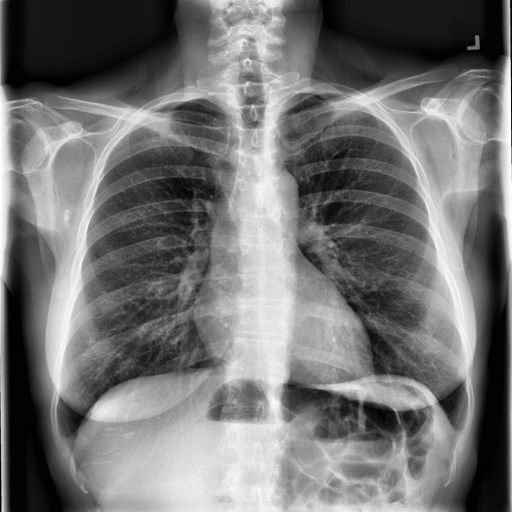
Finding: NORMAL